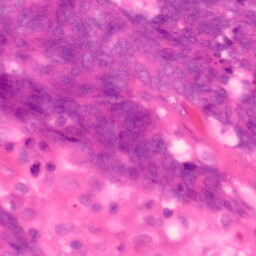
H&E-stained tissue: Colon